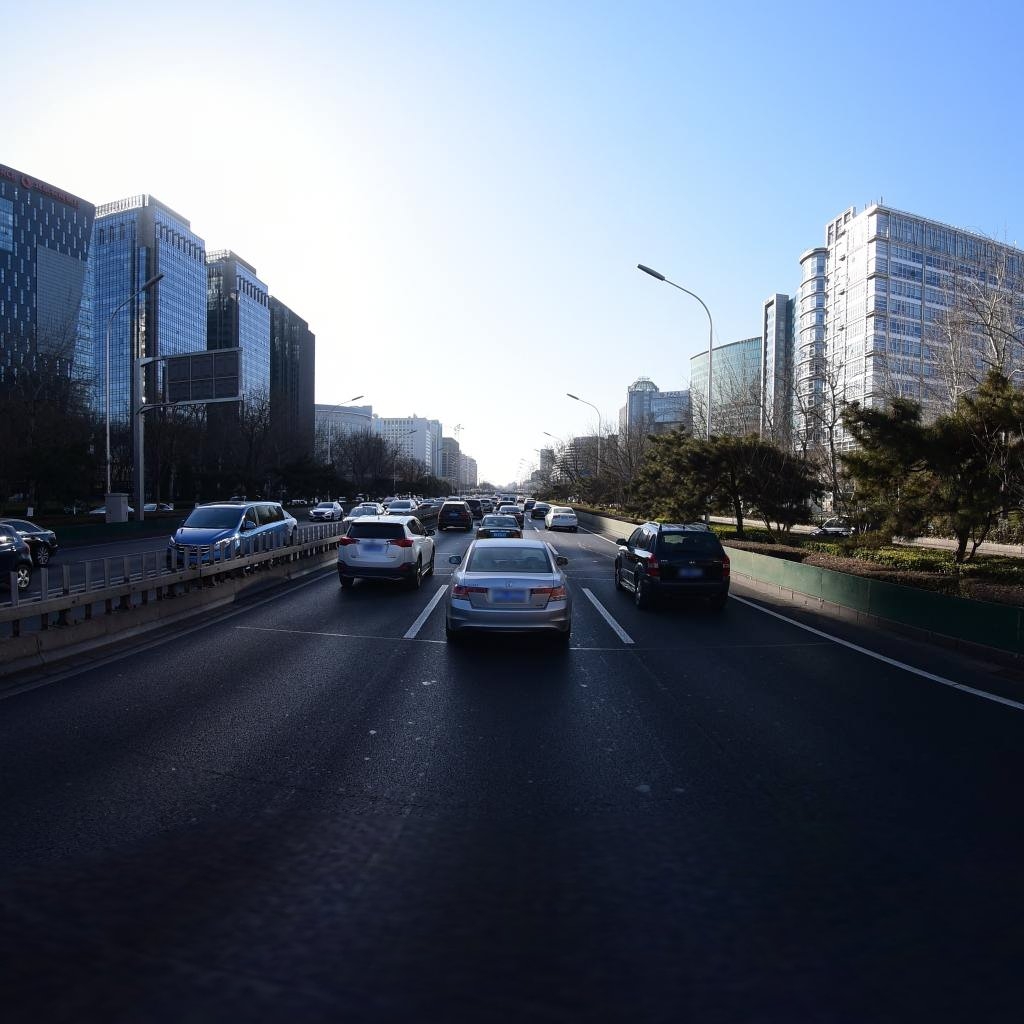
Region: Dongcheng
Road damage annotations: transverse patch, transverse patch, transverse crack